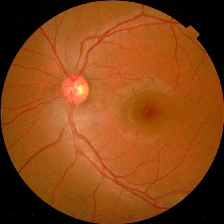
Diabetic retinopathy grade: No DR